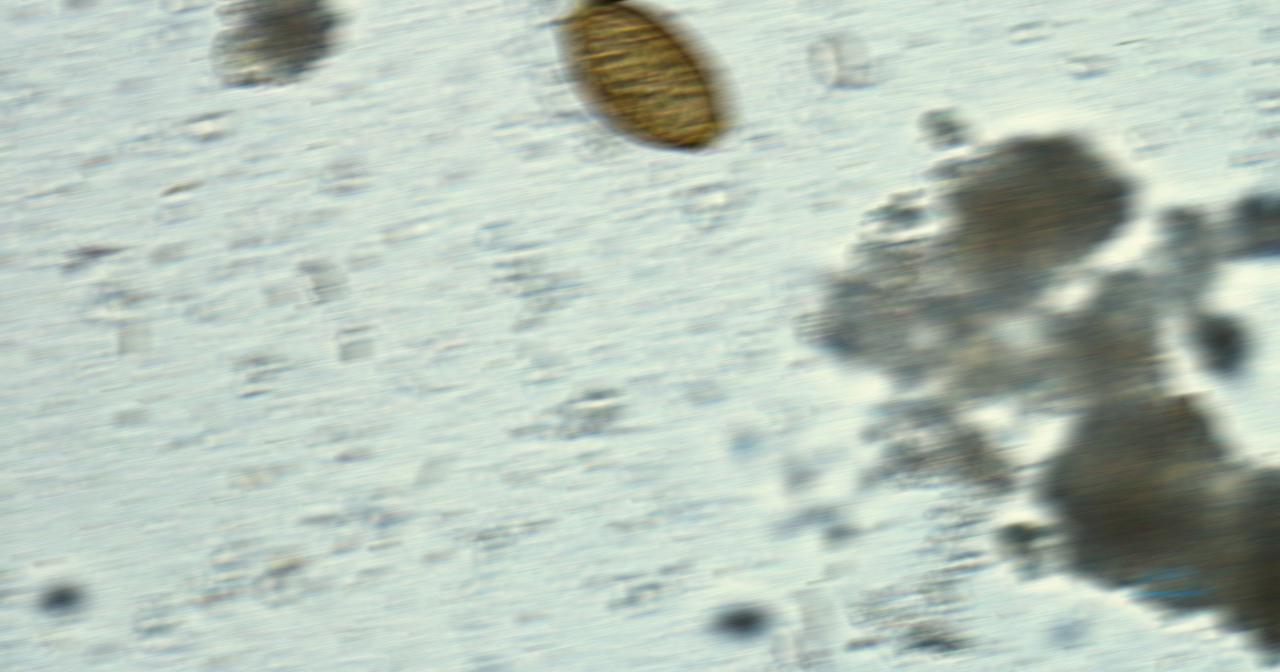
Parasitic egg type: Trichuris trichiura